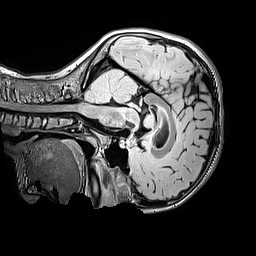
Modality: FLAIR
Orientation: sagittal
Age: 11
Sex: female
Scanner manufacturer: siemens
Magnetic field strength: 3 T
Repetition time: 5 s
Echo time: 0.388 s